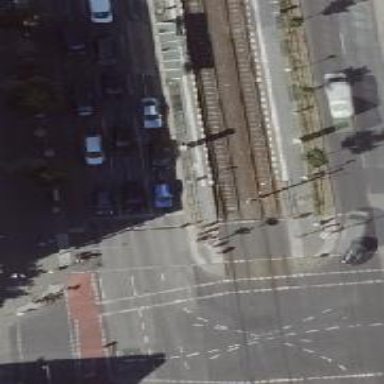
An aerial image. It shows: Road crossing with traffic signals.